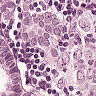
Metastatic tissue present: yes